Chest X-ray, AP view. Patient: 24 years old, sex M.
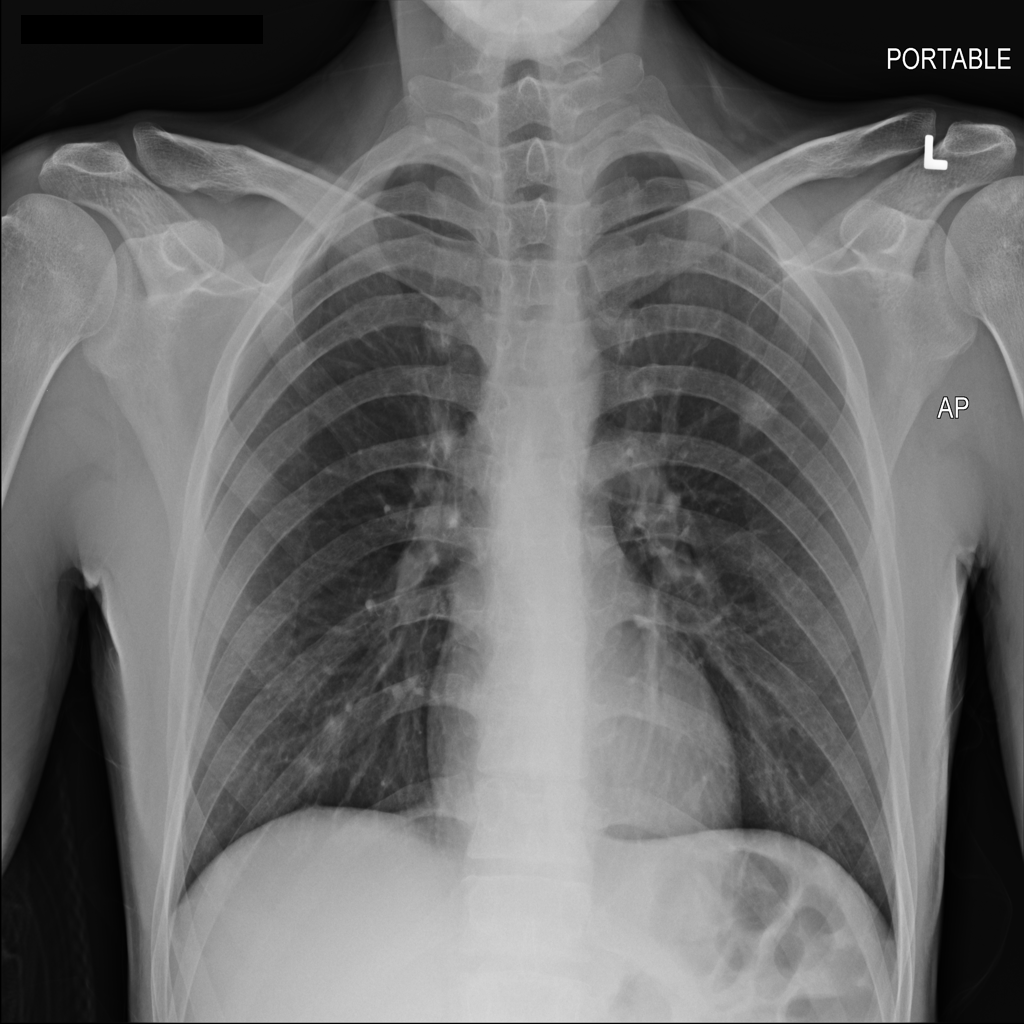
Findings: No Finding